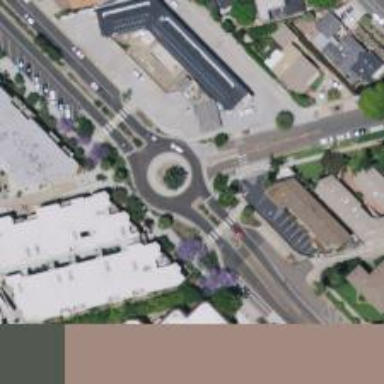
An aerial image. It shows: Primary highway intersecting roundabout.